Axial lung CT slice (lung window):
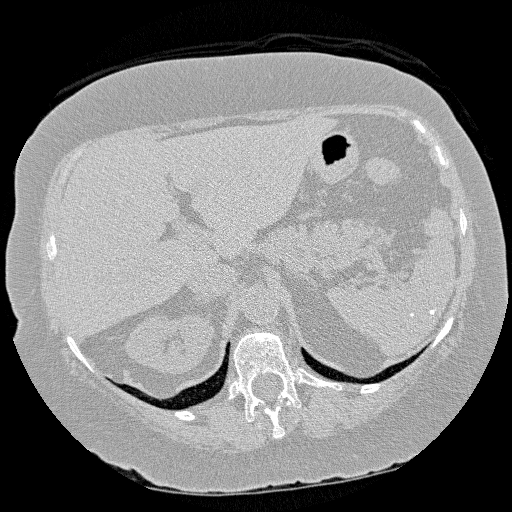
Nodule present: no